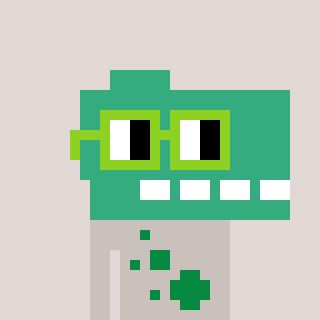
a pixel art character with square light green glasses, a dino-shaped head and a foggrey-colored body on a warm background